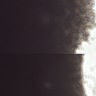
Metastatic tissue present: no